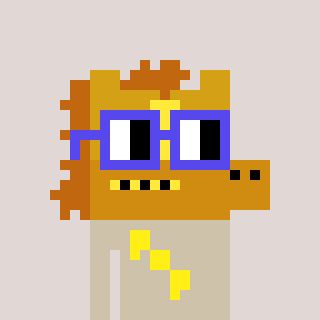
a pixel art character with square blue glasses, a yellow horse-shaped head and a bege-colored body on a warm background